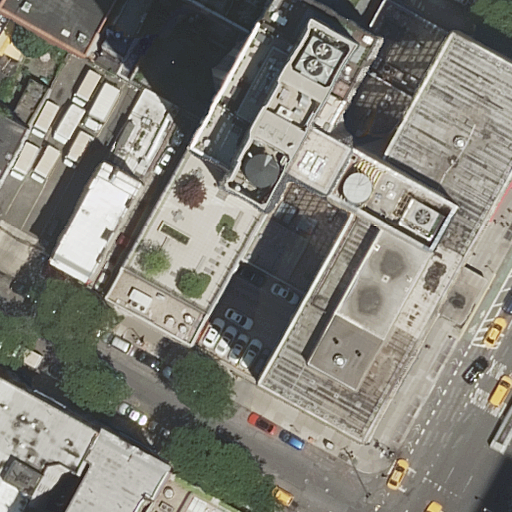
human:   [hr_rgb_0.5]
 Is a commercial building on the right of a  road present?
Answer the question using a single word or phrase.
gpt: no

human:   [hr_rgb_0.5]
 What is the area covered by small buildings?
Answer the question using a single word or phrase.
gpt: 114m2

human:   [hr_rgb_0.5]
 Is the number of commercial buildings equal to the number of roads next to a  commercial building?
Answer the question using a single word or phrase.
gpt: yes

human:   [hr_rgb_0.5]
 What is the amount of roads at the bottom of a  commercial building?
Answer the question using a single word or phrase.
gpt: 0

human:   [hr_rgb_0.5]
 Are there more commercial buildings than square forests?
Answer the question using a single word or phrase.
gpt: no

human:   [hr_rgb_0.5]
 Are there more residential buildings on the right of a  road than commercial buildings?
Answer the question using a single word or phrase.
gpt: no

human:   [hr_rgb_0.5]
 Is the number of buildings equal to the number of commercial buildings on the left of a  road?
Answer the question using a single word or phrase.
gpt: no

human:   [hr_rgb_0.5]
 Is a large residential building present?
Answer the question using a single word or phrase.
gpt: yes

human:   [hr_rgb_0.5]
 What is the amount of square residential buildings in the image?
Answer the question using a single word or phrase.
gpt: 0

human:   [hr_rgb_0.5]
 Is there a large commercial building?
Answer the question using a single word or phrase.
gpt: no

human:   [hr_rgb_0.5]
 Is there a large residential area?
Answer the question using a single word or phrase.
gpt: no

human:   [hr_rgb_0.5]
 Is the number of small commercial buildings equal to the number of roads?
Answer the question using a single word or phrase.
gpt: no

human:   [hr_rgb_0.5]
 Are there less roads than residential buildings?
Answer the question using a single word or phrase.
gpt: yes

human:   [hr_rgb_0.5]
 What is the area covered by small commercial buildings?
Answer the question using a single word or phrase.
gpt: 0m2

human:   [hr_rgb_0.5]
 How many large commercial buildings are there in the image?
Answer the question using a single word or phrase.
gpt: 0

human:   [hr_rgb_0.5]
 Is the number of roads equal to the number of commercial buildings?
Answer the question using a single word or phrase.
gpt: no

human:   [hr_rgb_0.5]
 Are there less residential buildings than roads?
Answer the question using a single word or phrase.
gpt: no

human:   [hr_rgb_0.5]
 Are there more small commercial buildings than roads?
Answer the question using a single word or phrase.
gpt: no

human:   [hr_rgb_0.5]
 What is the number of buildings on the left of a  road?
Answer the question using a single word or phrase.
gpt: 10

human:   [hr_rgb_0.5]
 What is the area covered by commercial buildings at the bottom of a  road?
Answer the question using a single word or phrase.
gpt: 0m2

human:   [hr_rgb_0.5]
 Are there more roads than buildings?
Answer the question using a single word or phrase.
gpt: no

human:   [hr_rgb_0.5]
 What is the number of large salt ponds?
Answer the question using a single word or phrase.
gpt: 0

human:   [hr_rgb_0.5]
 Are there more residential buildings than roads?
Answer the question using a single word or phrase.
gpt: yes

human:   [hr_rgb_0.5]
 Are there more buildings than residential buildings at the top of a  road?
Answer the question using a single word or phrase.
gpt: yes

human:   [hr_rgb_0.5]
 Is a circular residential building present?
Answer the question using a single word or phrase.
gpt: no

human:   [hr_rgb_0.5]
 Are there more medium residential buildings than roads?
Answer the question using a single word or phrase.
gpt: yes

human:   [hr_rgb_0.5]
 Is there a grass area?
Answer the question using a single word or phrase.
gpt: no

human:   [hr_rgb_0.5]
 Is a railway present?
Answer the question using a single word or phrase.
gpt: no

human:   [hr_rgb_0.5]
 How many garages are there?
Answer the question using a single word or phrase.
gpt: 0

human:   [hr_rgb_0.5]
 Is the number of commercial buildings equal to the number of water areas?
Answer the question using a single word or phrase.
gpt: yes

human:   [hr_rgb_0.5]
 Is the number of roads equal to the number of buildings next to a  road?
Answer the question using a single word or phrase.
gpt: no

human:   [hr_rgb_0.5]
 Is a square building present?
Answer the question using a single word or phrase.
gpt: no

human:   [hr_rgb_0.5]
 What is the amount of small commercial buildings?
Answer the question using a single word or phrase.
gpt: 0

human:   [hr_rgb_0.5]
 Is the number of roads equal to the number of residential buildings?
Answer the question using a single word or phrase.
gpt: no

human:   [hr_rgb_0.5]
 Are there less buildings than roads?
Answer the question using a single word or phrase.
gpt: no

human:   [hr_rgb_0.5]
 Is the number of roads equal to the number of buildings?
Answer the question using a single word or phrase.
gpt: no